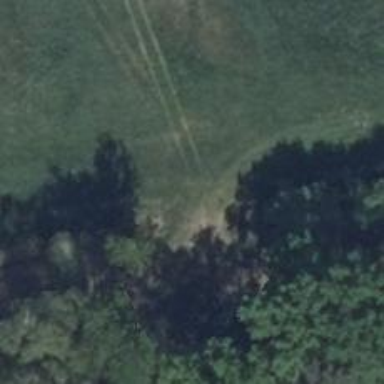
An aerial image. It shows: Track passing over grassy bridge with grade 5 track surface.